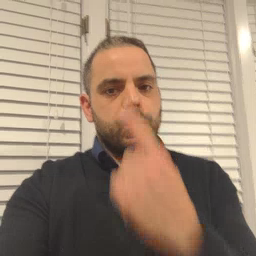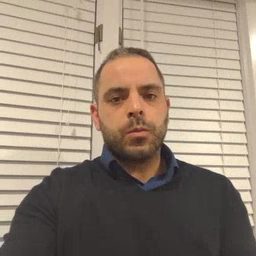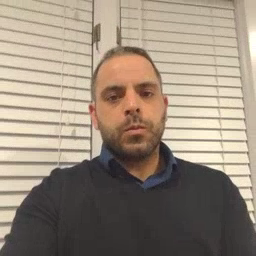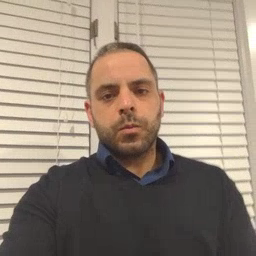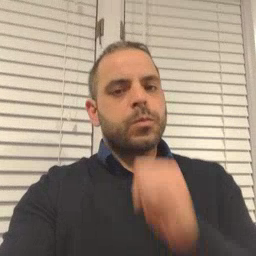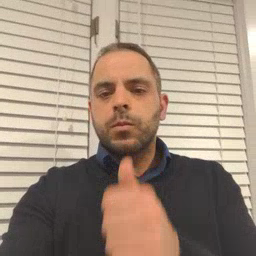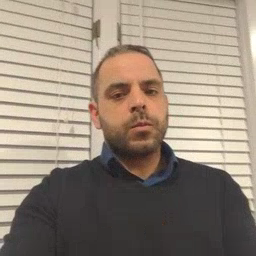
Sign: not